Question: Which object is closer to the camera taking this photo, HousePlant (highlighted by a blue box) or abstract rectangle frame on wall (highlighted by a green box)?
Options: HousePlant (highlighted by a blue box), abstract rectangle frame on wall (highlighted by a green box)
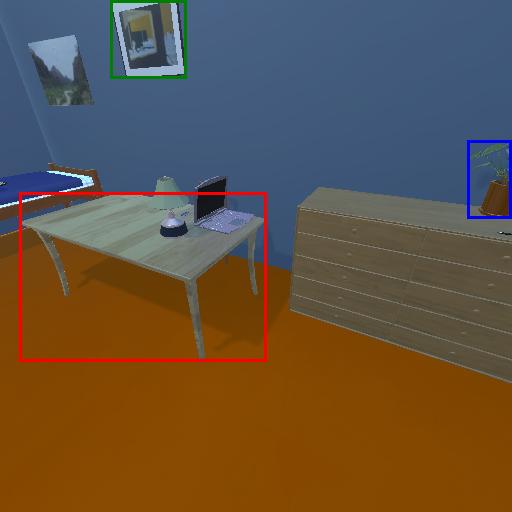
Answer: HousePlant (highlighted by a blue box)